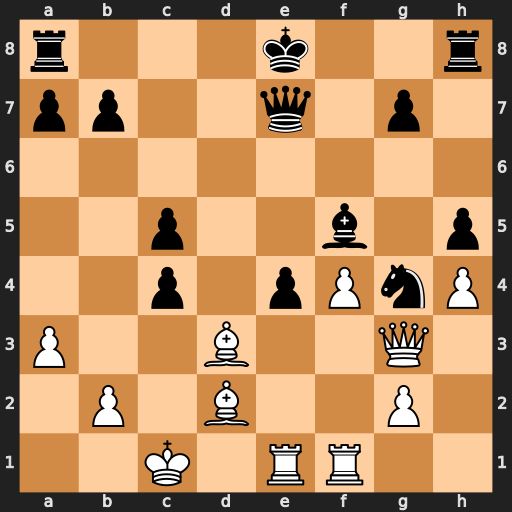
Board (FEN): r3k2r/pp2q1p1/8/2p2b1p/2p1pPnP/P2B2Q1/1P1B2P1/2K1RR2
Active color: w
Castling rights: kq
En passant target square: -
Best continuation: Bxe4 Bxe4 Rxe4 Qxe4 Re1 Qxe1+ Qxe1+